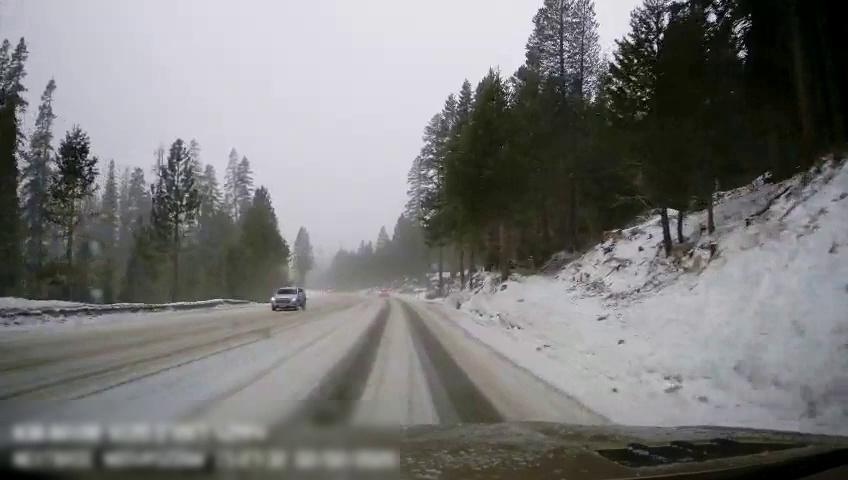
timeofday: Day
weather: Snowy
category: Drivable Space
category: Vehicles | SUV
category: Vehicles | Car